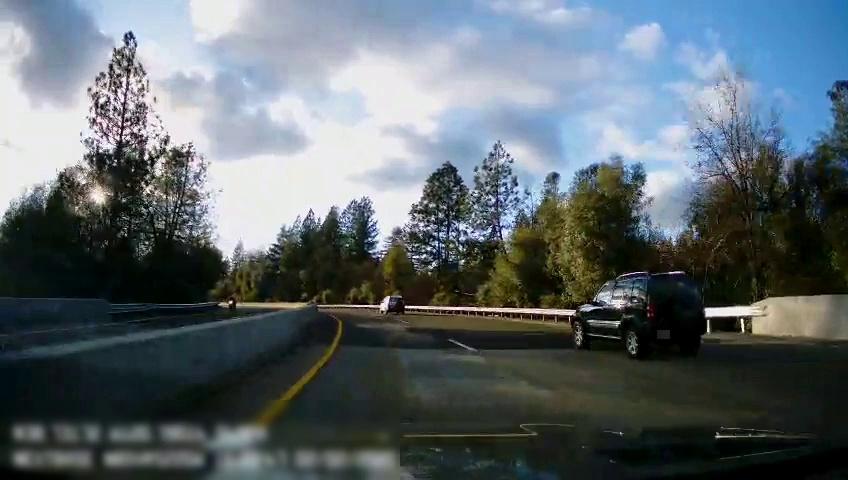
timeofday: Day
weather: Sunny
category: Drivable Space
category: Drivable Space
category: Motorbikes
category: Pedestrians
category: Vehicles | Car
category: Vehicles | SUV
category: Lanes | Opposite Lane
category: Lanes | Alternate Lane
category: Lanes | Current Lane
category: Lanes | Alternate Lane